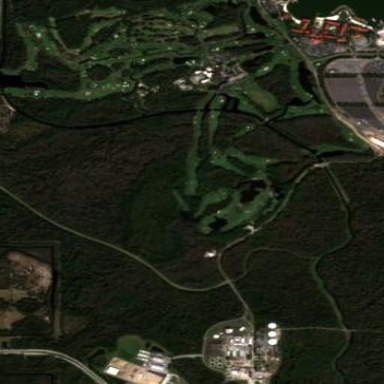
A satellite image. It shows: Golf course surrounded by greenery.